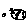
Label: moon